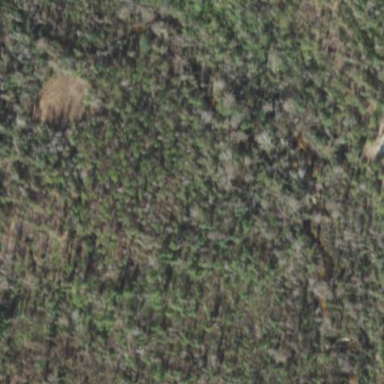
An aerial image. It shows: Forest dominated by needle-leaved trees.